Question: I am working on a self written simulation tool with a appropriate GUI. In general there are two main user modes. In the first one the user can enter several values for the desired calculation. After all calculations finshed, the user can switch to "results mode" by clicking the "Show Results" button in the lower right corner. By doing this, the main window with image in the upper part of the GUI does not change. However, the former input entries in the lower part of the GUI should change to message area, where errors, warnings or other information (duration, convergency, ...) are shown.
I was able to make both GUI modes switchable, but the frame height of the lower frame (frame called 'lowerframe') changes, which looks quite ugly.
I think the described behaviour is a result of the different heights of the frame's content. In the first mode there a several 'entry' widgets, whereas in the second mode there is only one small 'label' widget containing 'foo'.
How can I prevent the frame's height from changing dynamically? In other words: Is there a way to fix the height of the 'lowerframe'?
I specified 'height=200' (as well as for 'btnframe' in the lower right corner of the GUI), which does not seem to have any effect because the frame containing the 'foo'-label widget is definitely smaller than those 200 px.
--- MWE ---
'''
#!/usr/bin/env python3
# coding: utf-8
from tkinter import *
from tkinter import ttk
from PIL import Image, ImageTk
class Window(Frame):
def __init__(self, master=None):
Frame.__init__(self, master)
self.parameternames = []
# create master window
self.master = master
# create master window
self.create_masterwindow()
def create_masterwindow(self):
"""
creates master window with menubar and sets GUI to input mode
"""
self.master.title('GUI')
self.master.geometry('1280x850')
self.master.resizable(width=FALSE, height=FALSE)
self.gui_inputmode(firstcall=True)
self.handle_resultsbtn(firstcall=True, showbtn=False)
def gui_inputmode(self, firstcall=False):
"""
turn GUI inputmode on
"""
if firstcall:
self.master.grid_columnconfigure(0, weight=1)
self.master.grid_rowconfigure(0, weight=1)
self.create_upperframe()
self.upperframe.grid(row=0, column=0, pady=20, padx=20, columnspan=2, sticky='NEW')
self.create_lowerframe()
self.lowerframe.grid(row=1, column=0, pady=10, padx=20, sticky='SEW')
self.create_btnframe()
self.btnframe.grid(row=1, column=1, pady=5, padx=20, sticky='NSEW')
self.put_inputfields()
self.handle_inputbtn(firstcall=True, showbtn=True)
self.pid = ImageTk.PhotoImage(file='test_1230_510.png')
self.pidlabel = Label(self.upperframe, image=self.pid)
self.pidlabel.pid = self.pid # store a reference to the image as an attribute of the widget
self.pidlabel.grid(row=0, column=0)
else:
self.handle_resultsbtn(showbtn=False)
self.handle_inputbtn()
self.error_label.grid_remove()
for i, subdict in enumerate(self.parameternames):
if type(subdict) == dict:
self.master.nametowidget(subdict['pname_entry_table']).grid()
def gui_resultsmode(self):
"""
turn GUI resultsmode on
"""
self.handle_inputbtn(showbtn=False)
self.handle_resultsbtn()
for i, subdict in enumerate(self.parameternames):
if type(subdict) == dict:
self.master.nametowidget(subdict['pname_entry_table']).grid_remove()
self.error_label = ttk.Label(self.lowerframe, text='foo')
self.error_label.grid(row=0, column=0, sticky='E')
def create_upperframe(self):
"""
creates frame for PID and loads appropriate PID (GUI input mode)
"""
if hasattr(self, 'upperframe'):
del self.upperframe
self.upperframe = Frame(self.master, width=1235, height=510, relief=RIDGE, bd=2)
def create_lowerframe(self):
"""
creates lower frame
"""
if hasattr(self, 'lowerframe'):
del self.lowerframe
self.lowerframe = Frame(self.master, relief=RIDGE, bd=2, height=200)
def put_inputfields(self):
"""
creates entry widgets in lowerframe to read parameter as user input (GUI input mode)
"""
for i in range(0, 18):
r = (i // 4)
c = (i % 4)*3
self.lowerframe.grid_columnconfigure(c, weight=1)
self.lowerframe.grid_columnconfigure(c+2, weight=1)
entry_table = Entry(self.lowerframe, width=10, justify='right')
entry_table.insert(0, format(float(42), ".3f"))
entry_table.grid(row=r, column=c+1, pady=5, padx=0, sticky='EW')
subdict = {}
subdict['pname_entry_table'] = str(entry_table)
self.parameternames.append(subdict)
def handle_inputbtn(self, firstcall=False, showbtn=True):
"""
creates buttons in btnframe when GUI in input mode
"""
if firstcall:
self.startanalysis_btn = Button(self.btnframe, width=15, text='Start Analysis')
self.abortanalysis_btn = Button(self.btnframe, width=15, text='Abort Analysis')
self.resetanalysis_btn = Button(self.btnframe, width=15, text='Reset Analysis')
self.showresults_btn = Button(self.btnframe, width=15, text='Show Results', command=self.gui_resultsmode)
if showbtn:
self.startanalysis_btn.grid(pady=5)
self.abortanalysis_btn.grid(pady=5)
self.resetanalysis_btn.grid(pady=5)
self.showresults_btn.grid(pady=5, sticky='S')
if not showbtn:
self.startanalysis_btn.grid_remove()
self.abortanalysis_btn.grid_remove()
self.resetanalysis_btn.grid_remove()
self.showresults_btn.grid_remove()
def handle_resultsbtn(self, firstcall=False, showbtn=True):
"""
creates buttons in btnframe when GUI in result mode
"""
if firstcall:
self.exportdata_btn = Button(self.btnframe, width=15, text='Export Data')
self.exportgraphs_btn = Button(self.btnframe, width=15, text='Export Graphs')
self.createreport_btn = Button(self.btnframe, width=15, text='Create Report')
self.showinput_btn = Button(self.btnframe, width=15, text='Show Input', command=self.gui_inputmode)
if showbtn:
self.exportdata_btn.grid(pady=5)
self.exportgraphs_btn.grid(pady=5)
self.createreport_btn.grid(pady=5)
self.showinput_btn.grid(pady=5, sticky='S')
if not showbtn:
self.exportdata_btn.grid_remove()
self.exportgraphs_btn.grid_remove()
self.createreport_btn.grid_remove()
self.showinput_btn.grid_remove()
def create_btnframe(self):
"""
creates frame for buttons in lower right corner
"""
if hasattr(self, 'btnframe'):
del self.btnframe
self.btnframe = Frame(self.master, width=130, height=200)
self.btnframe.grid_rowconfigure(3, weight=1)
master = Tk()
app = Window(master)
master.mainloop()
'''
--- test image ---

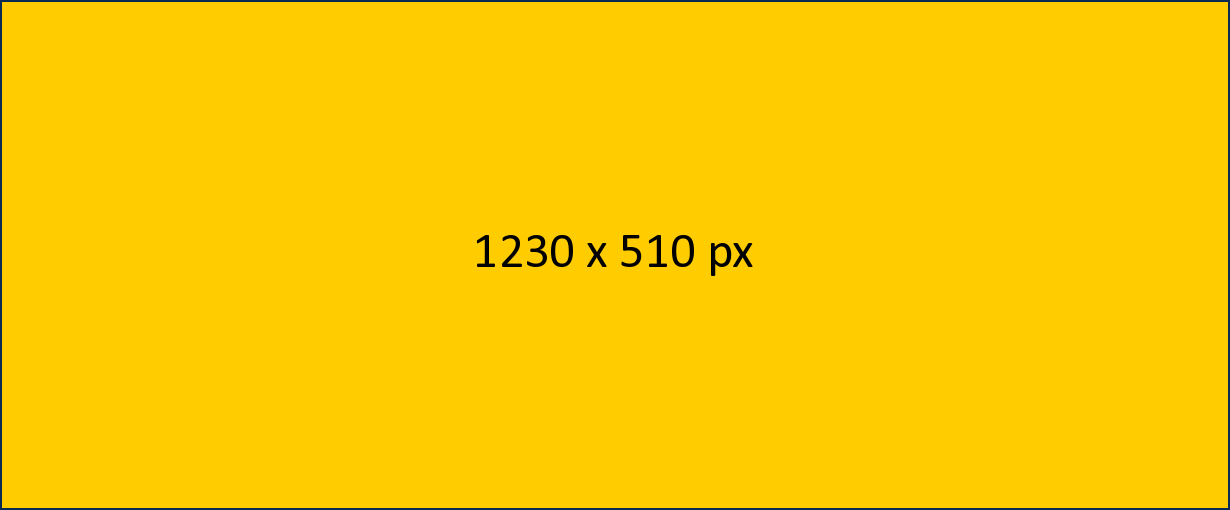
Answer: <URL> is what you are looking for.
After setting height and width of your frame, if you disable propagation, its size will be same no matter how many widgets you have in it.
As an example, I wrote little code. Eventhough it looks ugly, shows how propagation works.
'''
import tkinter as tk
root = tk.Tk()
root.geometry("500x300")
def add():
tk.Entry(frame).grid()
def disable():
frame.configure(height=frame["height"],width=frame["width"])
frame.grid_propagate(0)
def enable():
frame.grid_propagate(1)
frame = tk.Frame(root, height=100,width=150,bg="black")
frame.grid(row=1,column=0)
tk.Button(root, text="add widget", command=add).grid(row=0,column=0)
tk.Button(root, text="disable propagation", command=disable).grid(row=0,column=1)
tk.Button(root, text="enable propagation", command=enable).grid(row=0,column=2)
'''